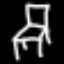
Label: chair